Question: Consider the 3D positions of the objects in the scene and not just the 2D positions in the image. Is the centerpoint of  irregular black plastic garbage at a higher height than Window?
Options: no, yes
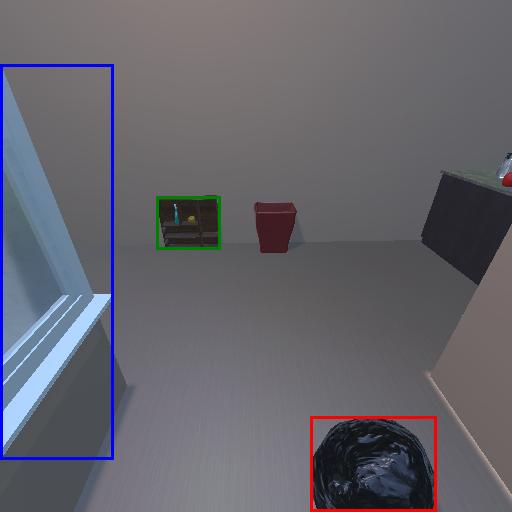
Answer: no